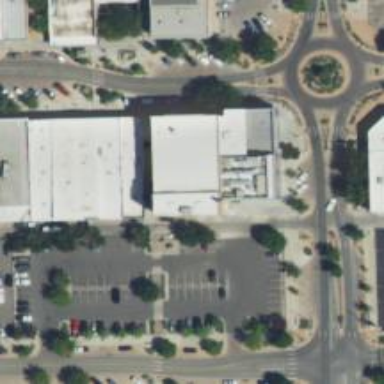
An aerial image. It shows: Parking space.